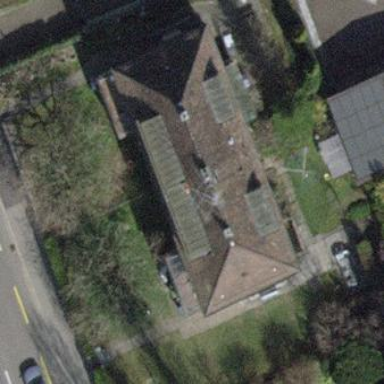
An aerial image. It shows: Semi-detached house.